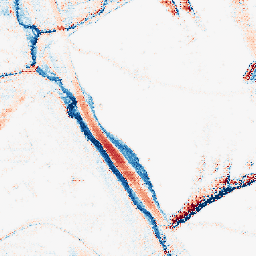
Category: morphological
Decomposition family: morphological_rect
Decomposition parameters: operation: average
width: 20
height: 5
Upsampling method: regularized
Upsampling parameters: scale: 2
lambda_reg: 0.1
Upsampling scale: 2